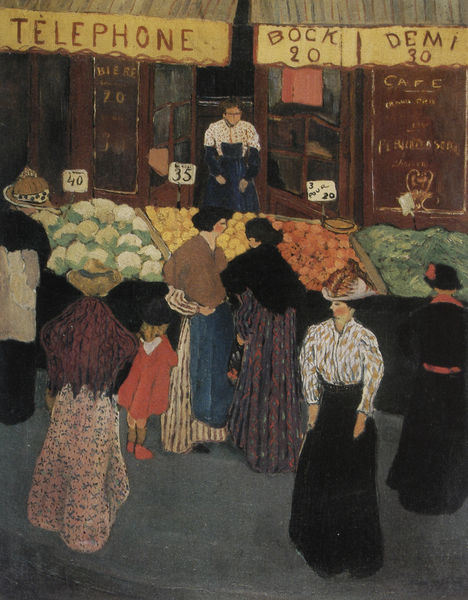
Titel: Auf dem Markt
Künstler: Félix Vallotton
Institution: (Privatsammlung)
Schlagwörter: blau, feder, gemälde, gruppe, weiß, cezanne, frauen, gelb, grob, grün, impressionismus, menschen, mädchen, stadt, bunt, cafe, damen, degas, fenster, frankreich, frau, grau, hut, hüte, kleid, kleider, orange, paris, schaufenster, schwarz, straße, tür, dame, gürtel, obst, rot, tuch, gespräch, muster, naive malerei, rock, versammlung, angebot, bluse, bild, portrait, öl, wege, mantel, kind, mutter, personen, england, alltag, genre, handel, blumenkohl, früchte, gemüse, kohl, orangen, ornage, schürze, taille, äpfel, schrift, genrebild, geschäft, passanten, röcke, blusen, fläche, nabis, farbe, naiv, primitivismus, blümchen, amerika, laden, läden, markt, platz, werbung, französisch, crowd, hat, men, people, red, white, women, tafel, black, dress, dresses, figures, girls, green, hair, jugendstil, ladies, lady, old, painting, windows, woman, yellow, zahlen, gestreift, brown, schild, auslage, verkauf, verkäufer, sprossen, scheibe, asphalt, schilder, text, buchstaben, beschriftung, plakat, einkaufen, stand, bier, einkauf, kundin, verkäuferin, glasscheibe, pinselstrich, feather, food, fruit, reise, böcklin, halb, building, girl, street, tomaten, marktplatz, umhänge, child, kunden, telefon, verkaufen, vordach, shawl, louvre, bock, kopfschmuck, fenstersprossen, color, impressionism, purple, schief, hats, kräftig, french, rocj, zwanzig, zitronen, preis, händlerin, käufer, marktfrau, marktstand, children, door, markise, human, doors, beschrftung, buildings, hauptplatz, naive kunst, colorful, colours, ground, marktstände, markttag, stände, shoes, markisen, marktszene, hüe, poeple, paint, stylized, new york, sch, humans, frankrecih, market, ornagen, teille, stadtleben, awning, brille, zitonen, tropenhut, chart, middle ages, stores, preise, skirts, fruits, store, sale, shop, vendor, lautrec, karotten, toulous, apples, upper class, schildchen, selling, cauliflower, tomato, tomatoes, vegetables, angebote, böck, demi, gemüsehandlung, gestreifte markise, kundinen, obst nd gemüsehandlung, obsthandel, obsthandlung, plaits, preisschild, preisschilder, schielder, telephone, numbers, vegeables, 20, 40, 35, ashcan, ashcan school, kleiser, shawls, vegetable, produce, merchant, oranges, dafe, cabbage, telephone markt, biere, loure, martstand, price, telephones, prices, cowliflower, sales, 30, consumers, marche, streetlife, cabbages, fruit stand, gemüsse, blouses, groceries